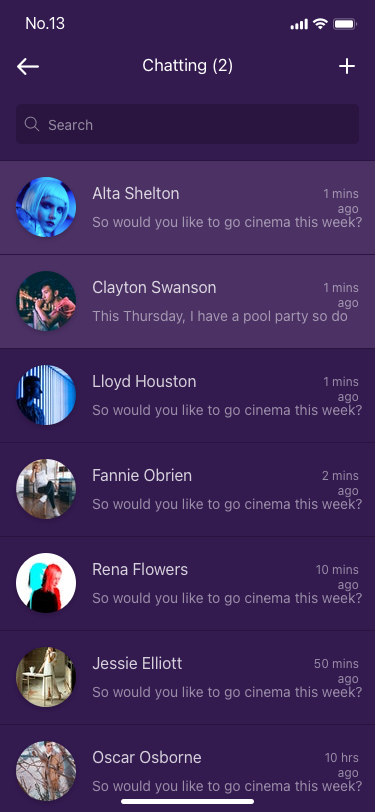
Text in this UI design:
1 mins ago
So would you like to go cinema this week?
Alta Shelton
10 hrs ago
So would you like to go cinema this week?
Oscar Osborne
50 mins ago
So would you like to go cinema this week?
Jessie Elliott
10 mins ago
So would you like to go cinema this week?
Rena Flowers
2 mins ago
So would you like to go cinema this week?
Fannie Obrien
1 mins ago
So would you like to go cinema this week?
Lloyd Houston
1 mins ago
This Thursday, I have a pool party so do yo…
Clayton Swanson
Search